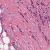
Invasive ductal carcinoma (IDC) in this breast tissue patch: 1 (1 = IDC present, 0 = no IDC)